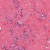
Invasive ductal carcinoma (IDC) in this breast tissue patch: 0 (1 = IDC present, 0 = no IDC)